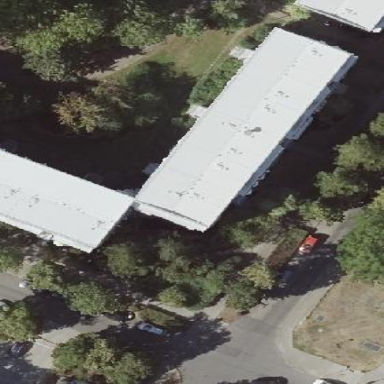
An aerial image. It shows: Apartment building with flat roof.